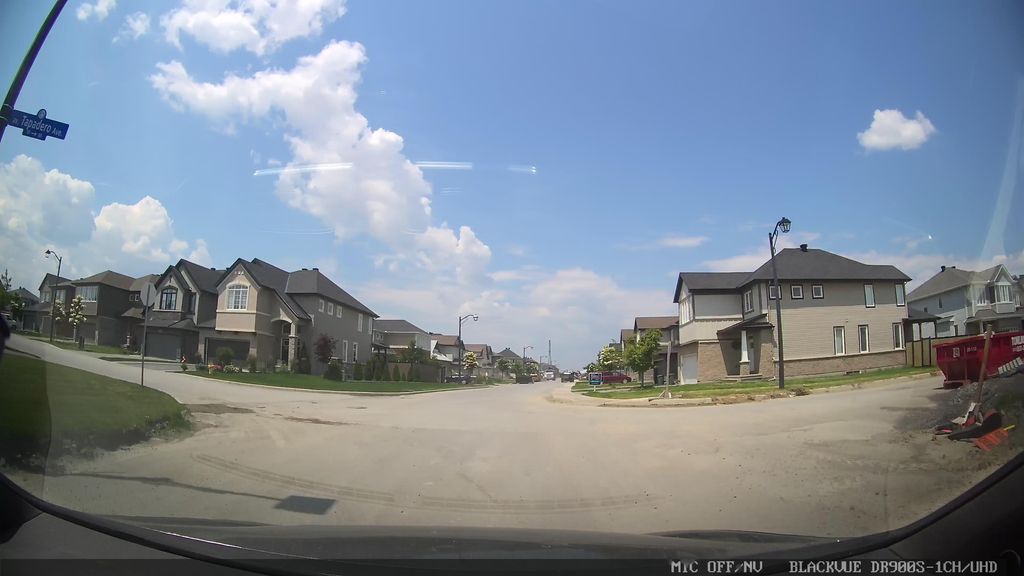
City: ottawa-gatineau